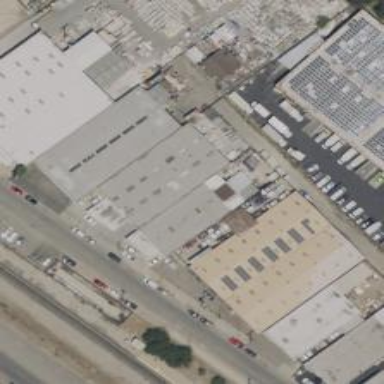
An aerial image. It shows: Industrial building.